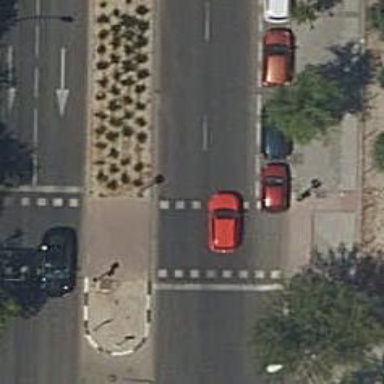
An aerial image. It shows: Crossing with traffic signals.